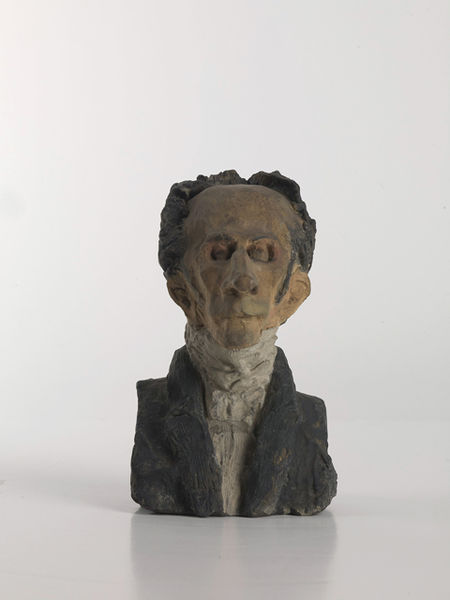
Titel: Jacques Lefèvre
Künstler: Honoré Daumier
Standort: Karlsruhe
Institution: Staatliche Kunsthalle Karlsruhe
Schlagwörter: kopf, mann, schatten, weiß, grob, braun, frisur, grau, haar, holz, mund, nase, ohr, schwarz, stirn, blick, schal, tuch, masse, schleife, alt, anzug, hemd, jacke, augen, gesicht, kragen, mensch, hals, herr, portrait, porträt, figur, haare, mantel, musik, kinn, lippen, locken, ohren, keramik, skulptur, ton, farbig, wangen, farbe, klein, frack, karikatur, spitz, schmal, streng, büste, glatze, halstuch, stuck, bildhauerei, plastik, revers, sakko, schick, jacket, bemalt, foto, fotografie, roh, groß, künstler, humor, haarkranz, koteletten, kunst, halbglatze, daumier, kravatte, eingefallen, binde, jakett, halsbinde, gips, kopfstudie, männerkopf, gebrannt, hohl, tief, glaze, jaket, garbe, giacometti, jurist, große nase, knete, honoré, modeliert, kinnn, bildhauere, cotelettes, nbüste, bilkdnis